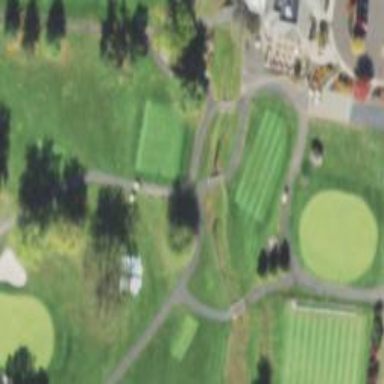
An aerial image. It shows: Golf cartpath that is also road path.